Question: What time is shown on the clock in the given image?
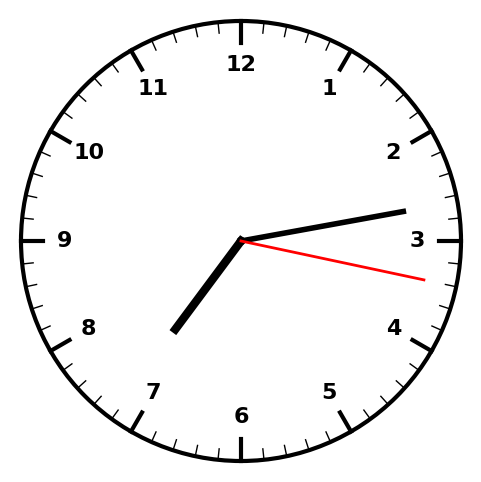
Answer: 07:13:17